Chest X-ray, AP view. Patient: 55 years old, sex M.
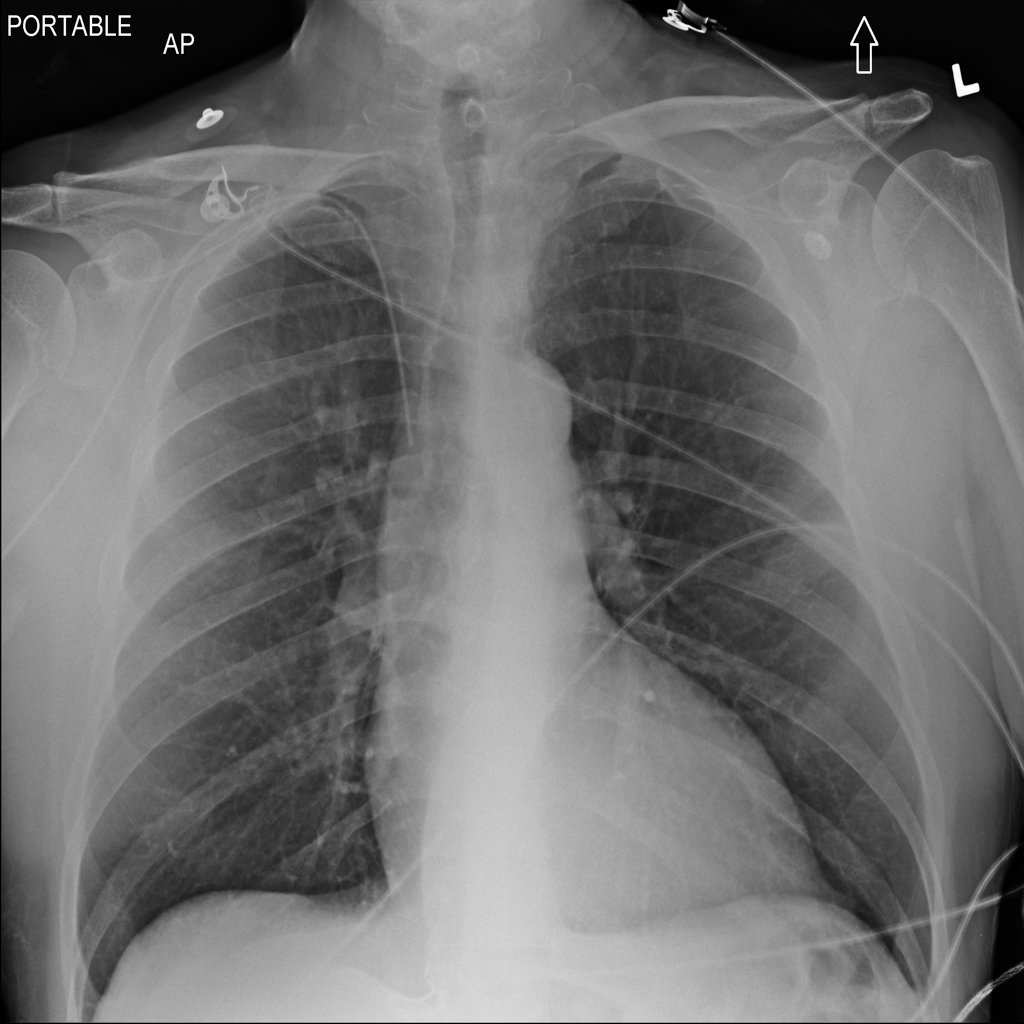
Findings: No Finding